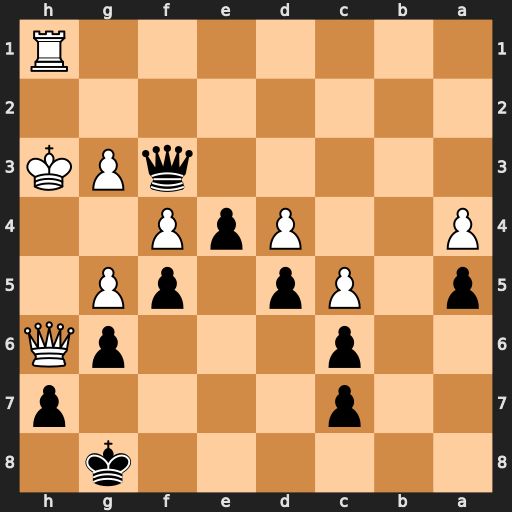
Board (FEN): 6k1/2p4p/2p3pQ/p1Pp1pP1/P2PpP2/5qPK/8/7R
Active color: b
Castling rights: -
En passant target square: -
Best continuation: Qxh1#